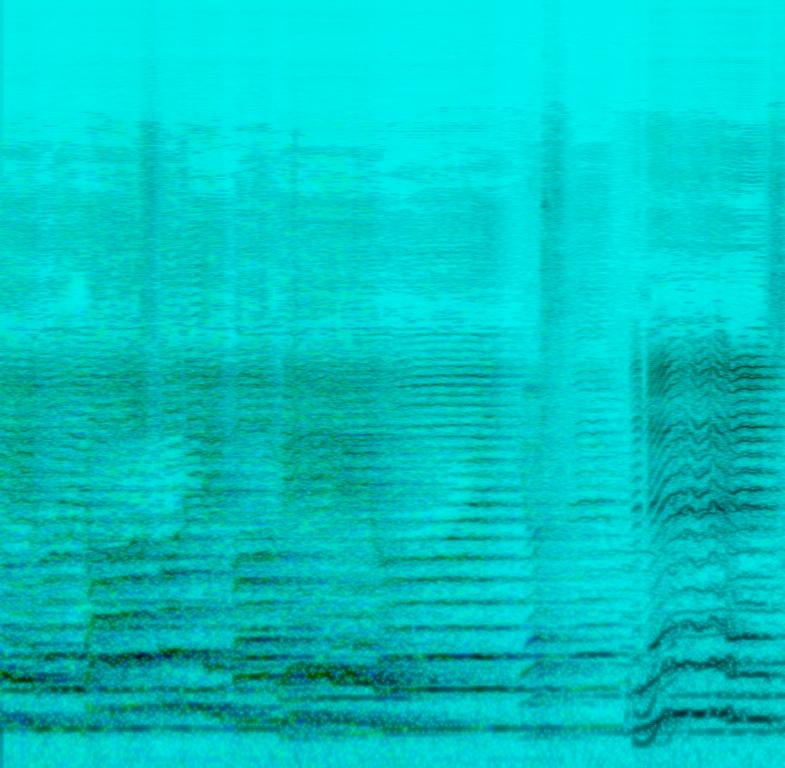
This song contains a male voice singing a drone sound in the lower register while other male voices are singing a harmonic melody in the mid-range. This song may be playing live in a church.